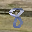
Label: 8